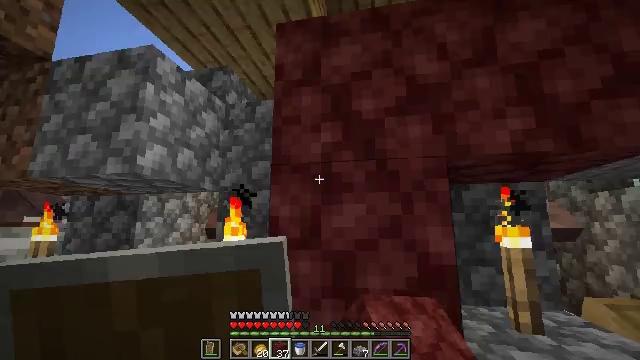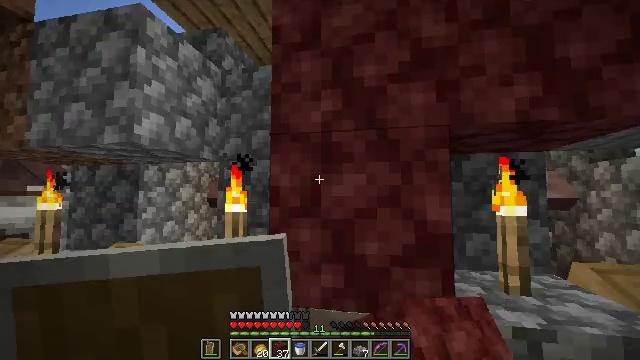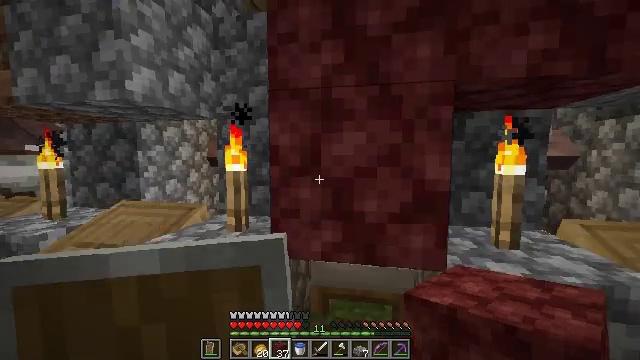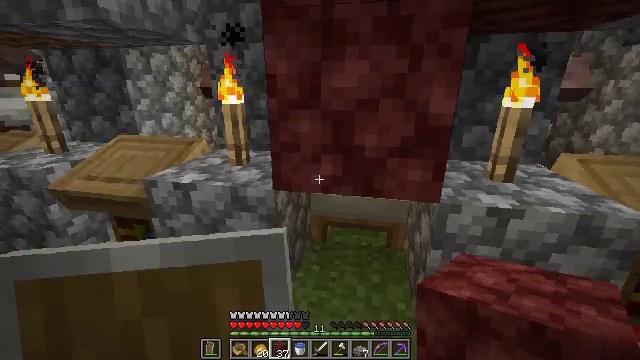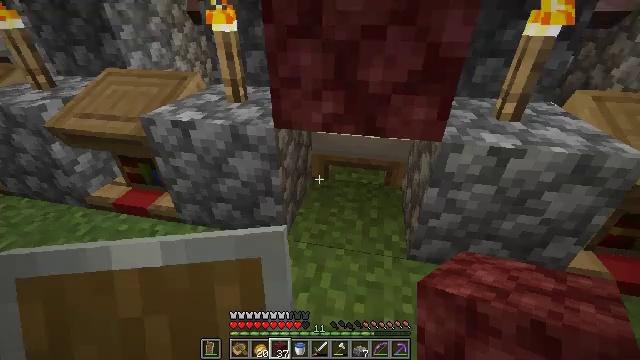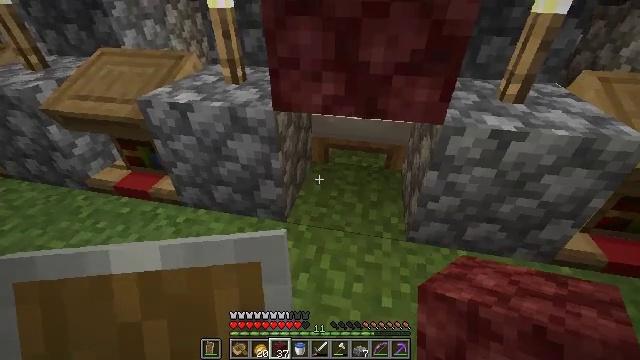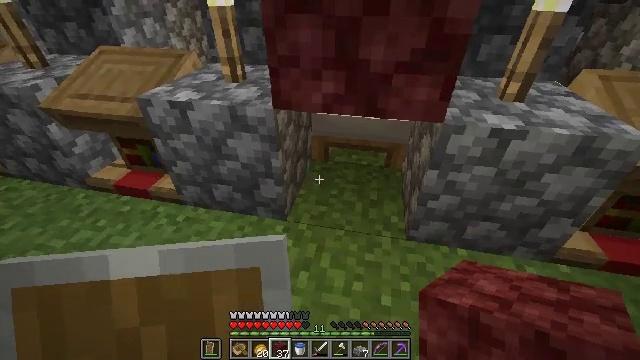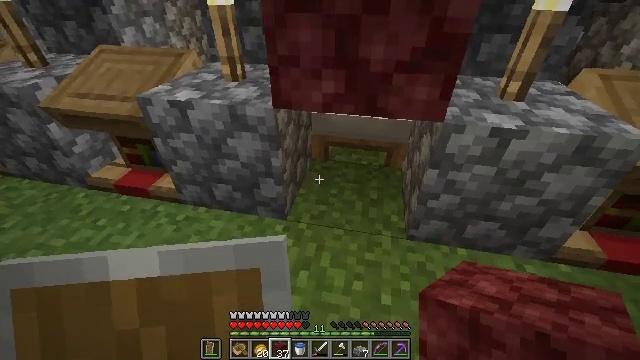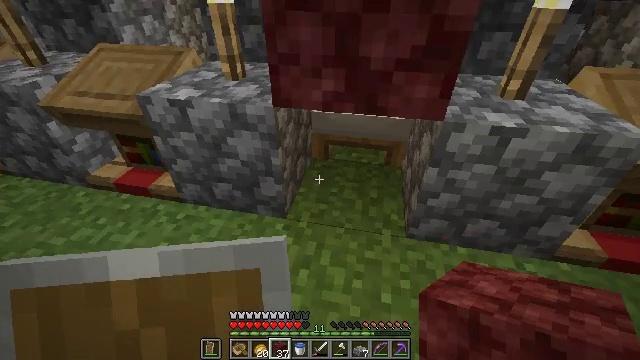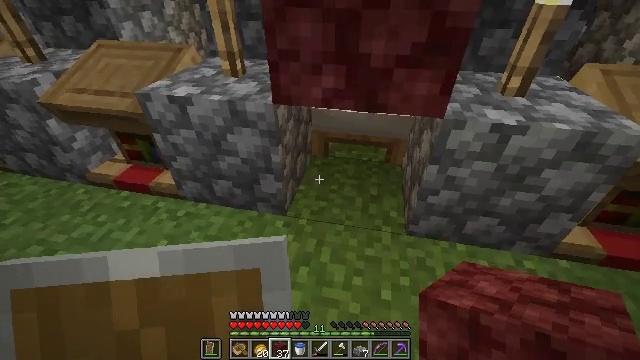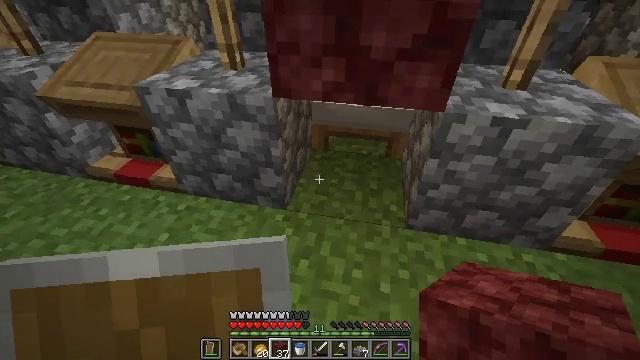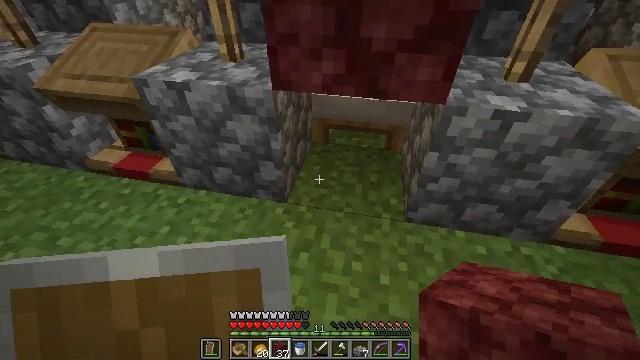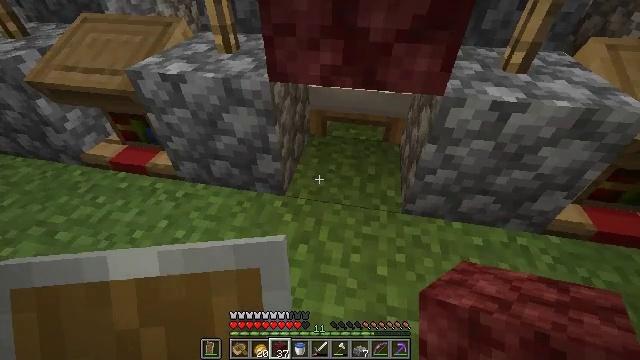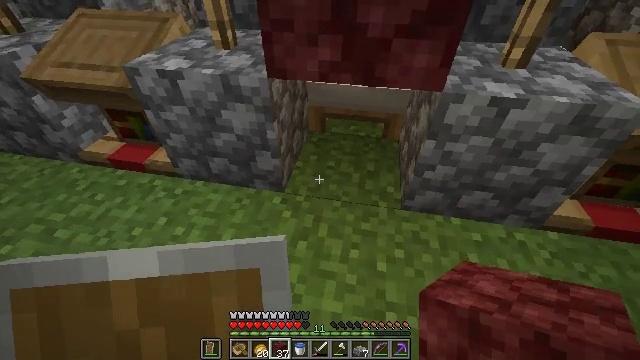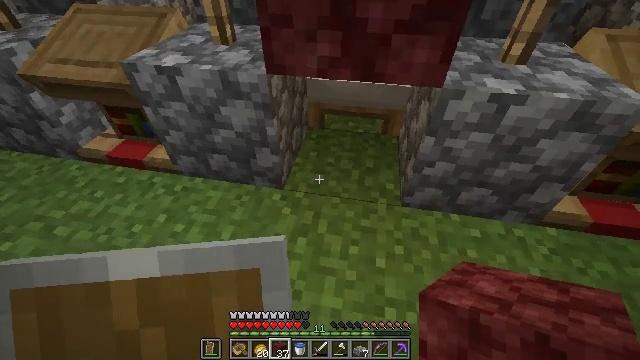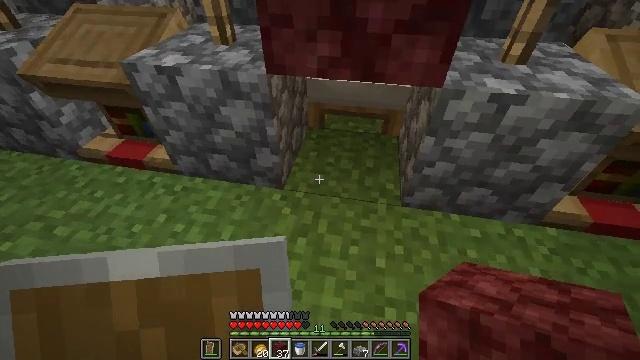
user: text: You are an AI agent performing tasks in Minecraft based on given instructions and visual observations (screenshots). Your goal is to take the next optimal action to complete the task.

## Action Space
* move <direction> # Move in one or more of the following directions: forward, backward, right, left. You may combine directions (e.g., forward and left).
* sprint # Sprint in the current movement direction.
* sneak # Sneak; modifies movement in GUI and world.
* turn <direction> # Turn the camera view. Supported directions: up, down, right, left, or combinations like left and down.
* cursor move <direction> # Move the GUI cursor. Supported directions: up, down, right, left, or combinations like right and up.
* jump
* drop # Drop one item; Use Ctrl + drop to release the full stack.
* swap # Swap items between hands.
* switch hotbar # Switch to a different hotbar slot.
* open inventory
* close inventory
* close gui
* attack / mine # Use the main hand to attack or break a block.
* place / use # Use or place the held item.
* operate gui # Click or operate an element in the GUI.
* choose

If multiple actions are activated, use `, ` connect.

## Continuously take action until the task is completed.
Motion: motion action
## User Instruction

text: Mine grass block from the ground.
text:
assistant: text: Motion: turn down
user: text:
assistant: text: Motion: turn down
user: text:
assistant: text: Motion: turn down
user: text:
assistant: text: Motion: turn down
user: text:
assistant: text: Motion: turn down
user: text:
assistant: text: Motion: no_op
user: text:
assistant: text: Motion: no_op
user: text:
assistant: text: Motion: no_op
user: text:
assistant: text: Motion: no_op
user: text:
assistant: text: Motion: turn down
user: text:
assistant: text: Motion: turn down
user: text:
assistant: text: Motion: turn down
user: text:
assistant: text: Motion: no_op
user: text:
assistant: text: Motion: no_op
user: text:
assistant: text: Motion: no_op
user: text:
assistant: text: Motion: no_op
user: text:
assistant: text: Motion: no_op
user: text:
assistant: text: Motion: open inventory
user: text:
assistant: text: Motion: open inventory
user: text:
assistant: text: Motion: turn right
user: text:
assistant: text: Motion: turn right and down
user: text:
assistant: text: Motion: no_op
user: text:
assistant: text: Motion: no_op
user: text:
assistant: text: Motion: no_op
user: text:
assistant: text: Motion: turn down
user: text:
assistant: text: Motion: turn down
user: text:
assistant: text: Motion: no_op
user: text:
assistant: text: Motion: no_op
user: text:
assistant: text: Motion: no_op
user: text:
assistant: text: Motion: turn left and up